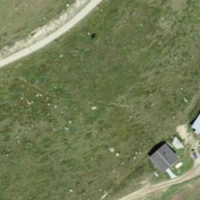
EUNIS habitat code: 26
Species observed at this site:
Arnica montana